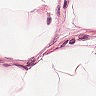
Metastatic tissue present: no